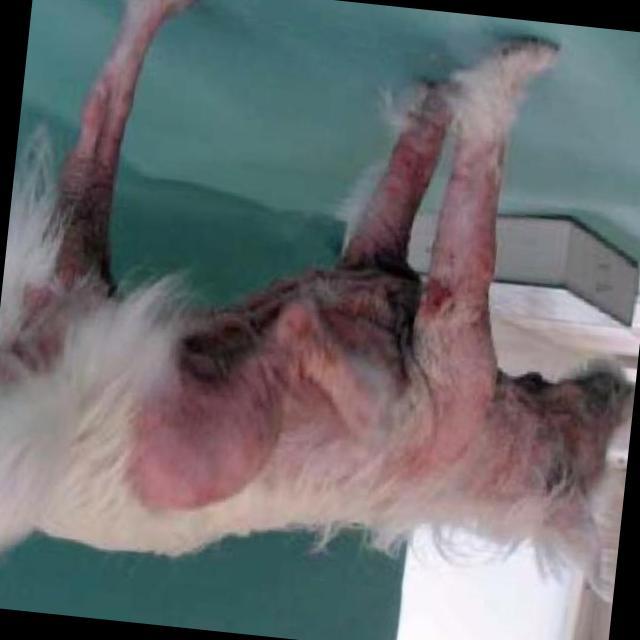
Canine hypersensitivity reaction — allergic skin response with urticaria, erythema, pruritus, and angioedema. May be food, environmental, or flea allergy related.